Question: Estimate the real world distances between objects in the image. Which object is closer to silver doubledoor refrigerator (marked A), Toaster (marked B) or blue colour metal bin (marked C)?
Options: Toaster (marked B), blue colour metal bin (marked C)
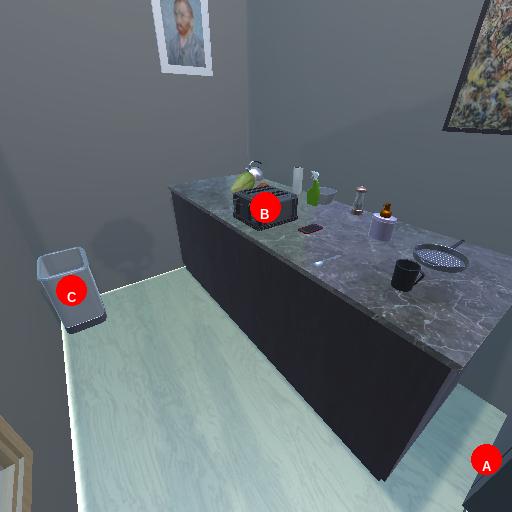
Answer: Toaster (marked B)